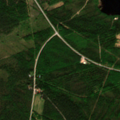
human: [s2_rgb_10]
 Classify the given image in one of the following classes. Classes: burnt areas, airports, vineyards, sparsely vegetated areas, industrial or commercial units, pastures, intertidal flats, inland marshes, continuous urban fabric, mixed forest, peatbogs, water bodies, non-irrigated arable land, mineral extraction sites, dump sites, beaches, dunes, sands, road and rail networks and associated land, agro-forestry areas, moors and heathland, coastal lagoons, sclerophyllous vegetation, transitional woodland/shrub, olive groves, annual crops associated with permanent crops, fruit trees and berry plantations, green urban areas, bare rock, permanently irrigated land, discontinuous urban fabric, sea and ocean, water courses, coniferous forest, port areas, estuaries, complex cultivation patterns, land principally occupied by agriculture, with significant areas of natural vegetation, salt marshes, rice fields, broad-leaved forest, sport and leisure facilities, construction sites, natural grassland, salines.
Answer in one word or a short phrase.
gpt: coniferous forest, mixed forest, transitional woodland/shrub, water bodies